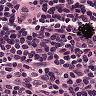
Metastatic tissue present: no